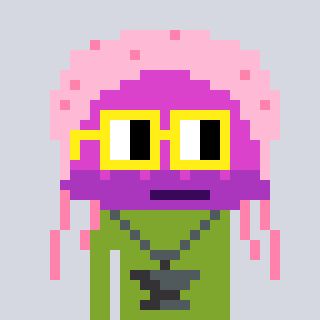
a pixel art character with square yellow glasses, a jellyfish-shaped head and a slimegreen-colored body on a cool background